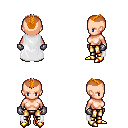
a pixel art fantasy rpg character, female body template, human, light skin, white cape, gold greaves, dark blonde short mohawk hairstyle, metal gloves, gold boots, four views (front, back, left, right), 2x2 character sprite sheet, small pixel art, hard edges, no anti-aliasing